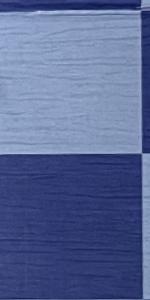
Label: Empty